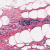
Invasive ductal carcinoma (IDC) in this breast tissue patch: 0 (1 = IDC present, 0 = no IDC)